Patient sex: F
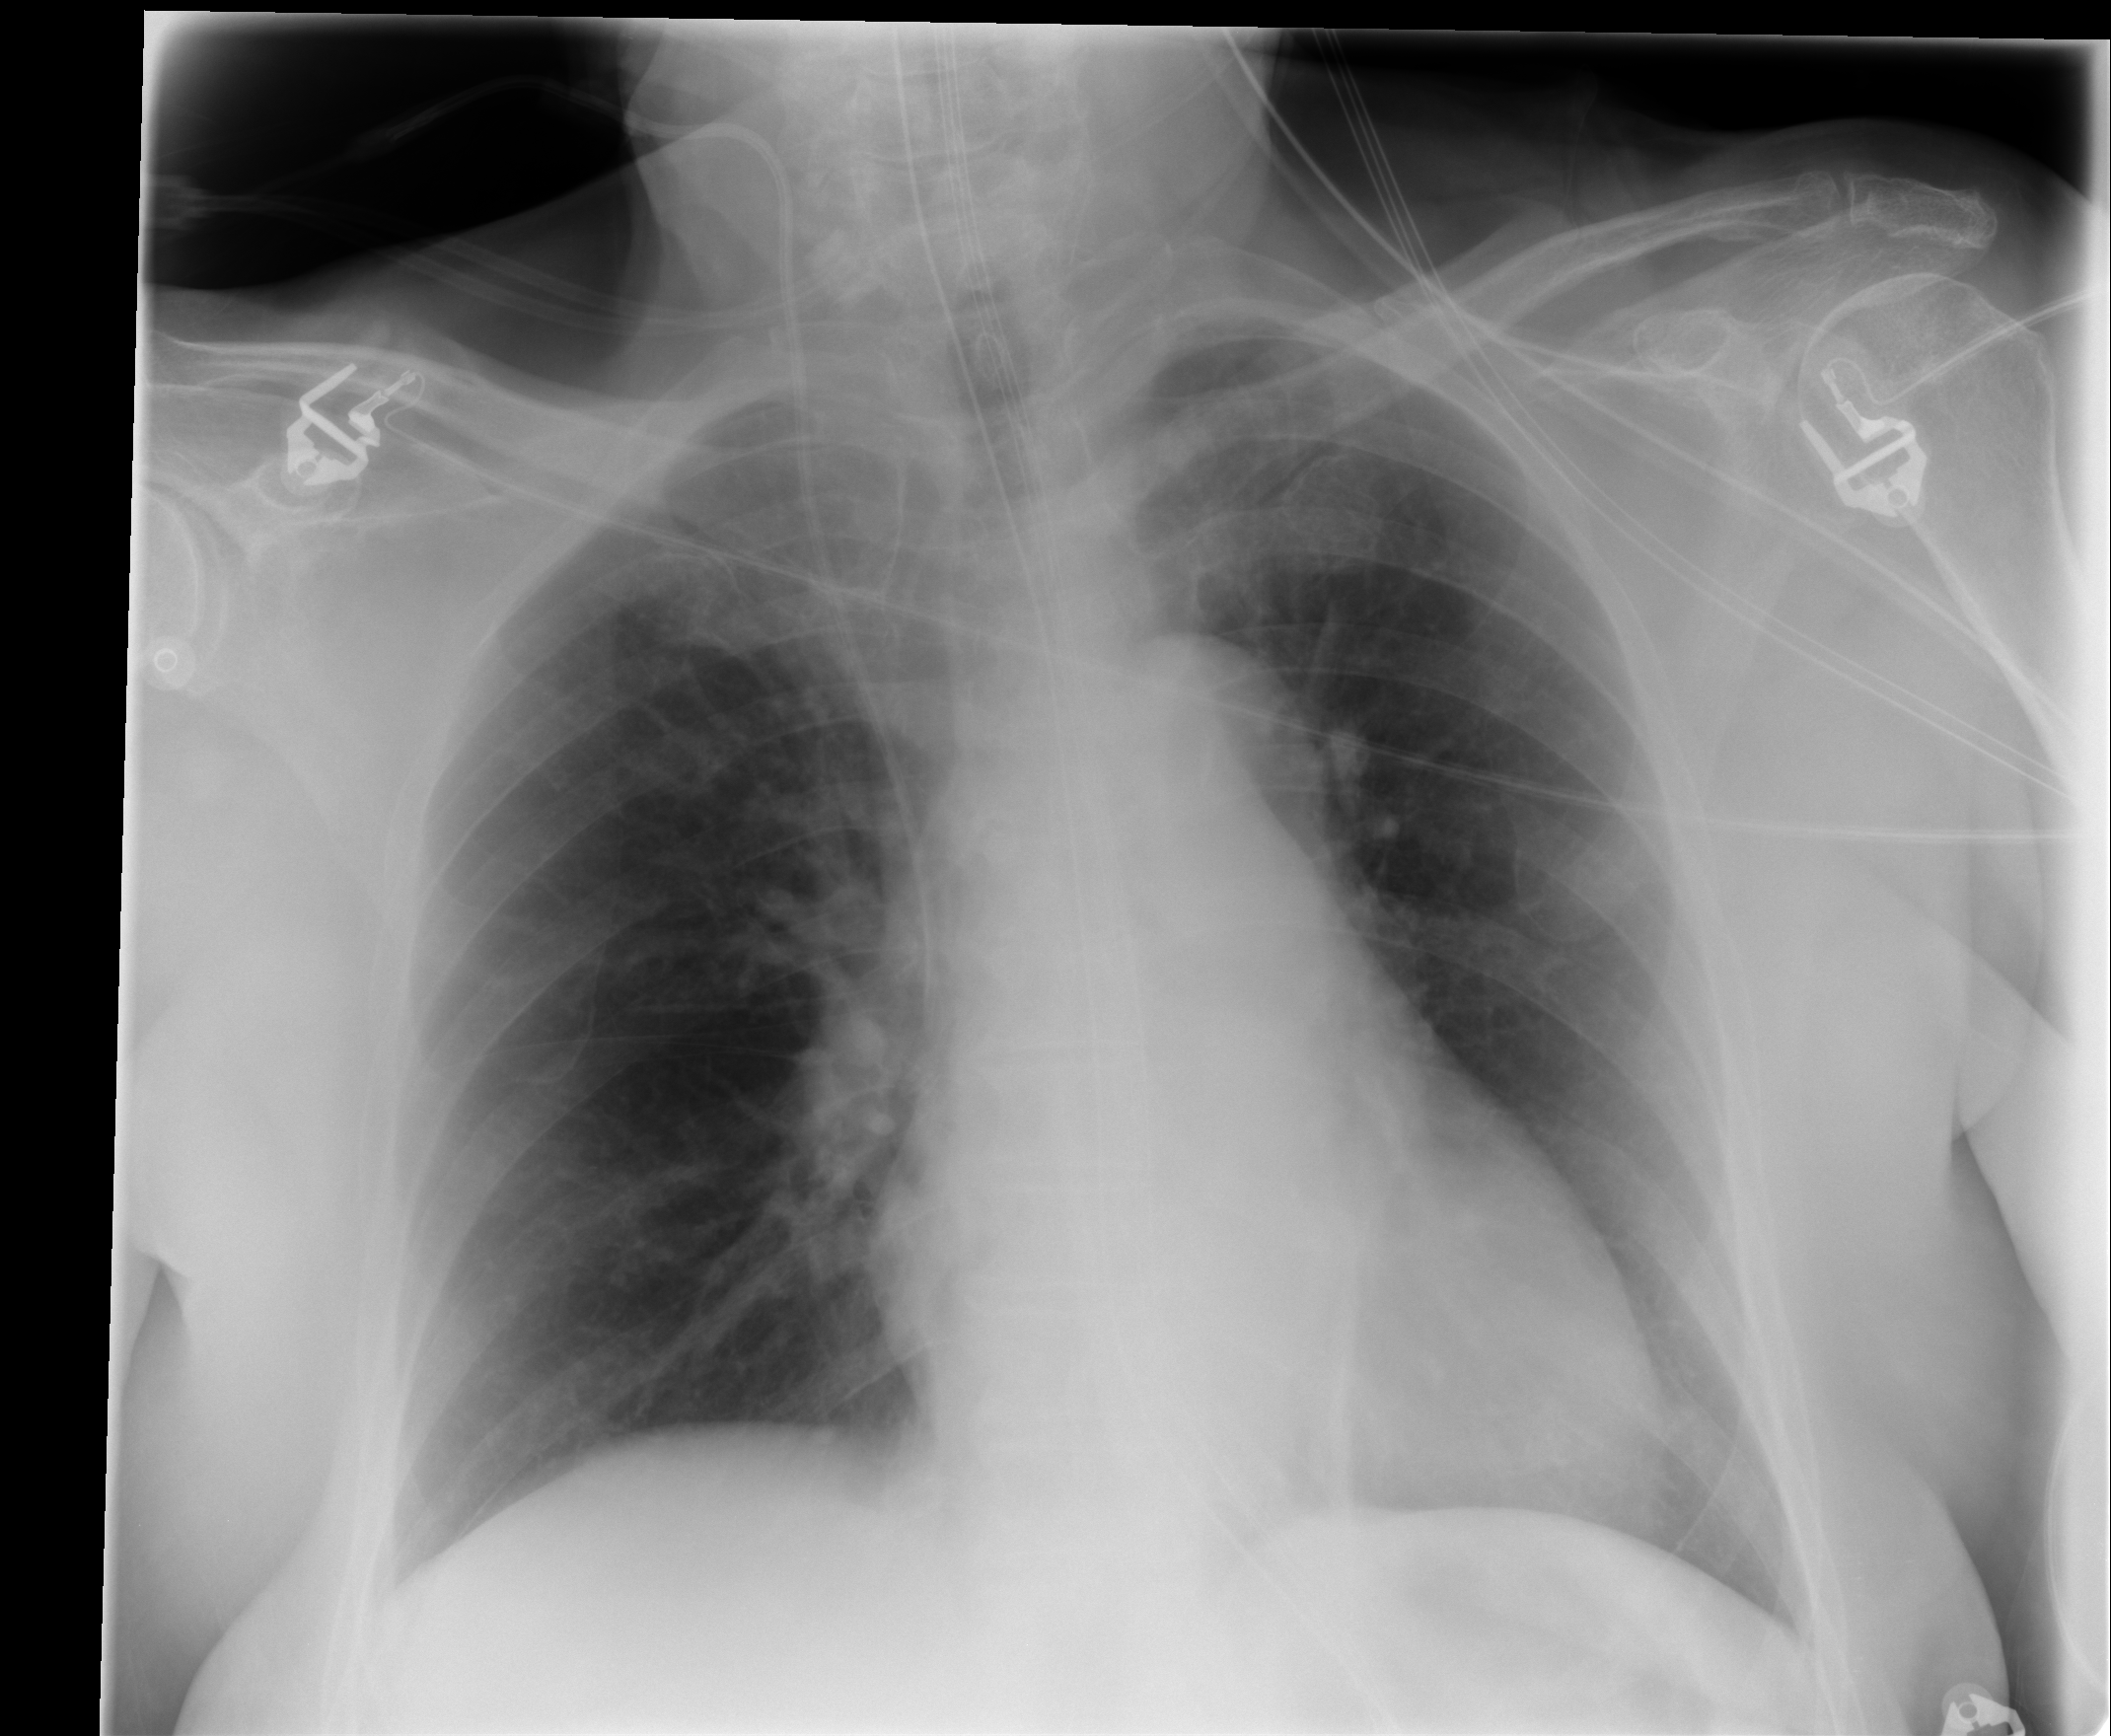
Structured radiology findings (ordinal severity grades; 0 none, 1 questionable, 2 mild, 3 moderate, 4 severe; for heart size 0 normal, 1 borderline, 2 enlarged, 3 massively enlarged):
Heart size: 2
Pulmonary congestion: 1
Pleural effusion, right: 0
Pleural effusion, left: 0
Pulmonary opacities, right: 0
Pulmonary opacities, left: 0
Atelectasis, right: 1
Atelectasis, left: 1